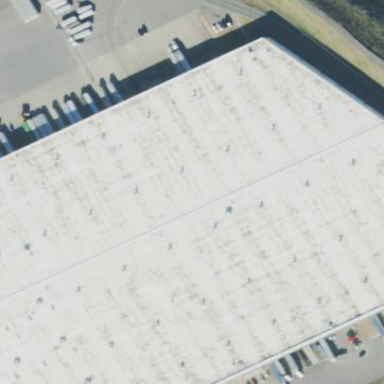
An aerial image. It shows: Warehouse.